Question: I'm trying to set a few files to writable, but I'm having an issue. I have tried using:
'''
$file = "path/to/my/file.dat"
$file = Get-Item $file
$file.IsReadOnly = $false
'''
As well as everything listed here:
<URL>
But it still isn't working, at least I don't think it is because when I check the file properties the 'Read-Only' box is still checked:
UPDDATE::
When I run:
'''
$file.isReadOnly
'''
it returns '$false', but the box below is explicitly checked? Are these two different things?

I'm wondering what I'm doing wrong, or how to make it so this file is editable.
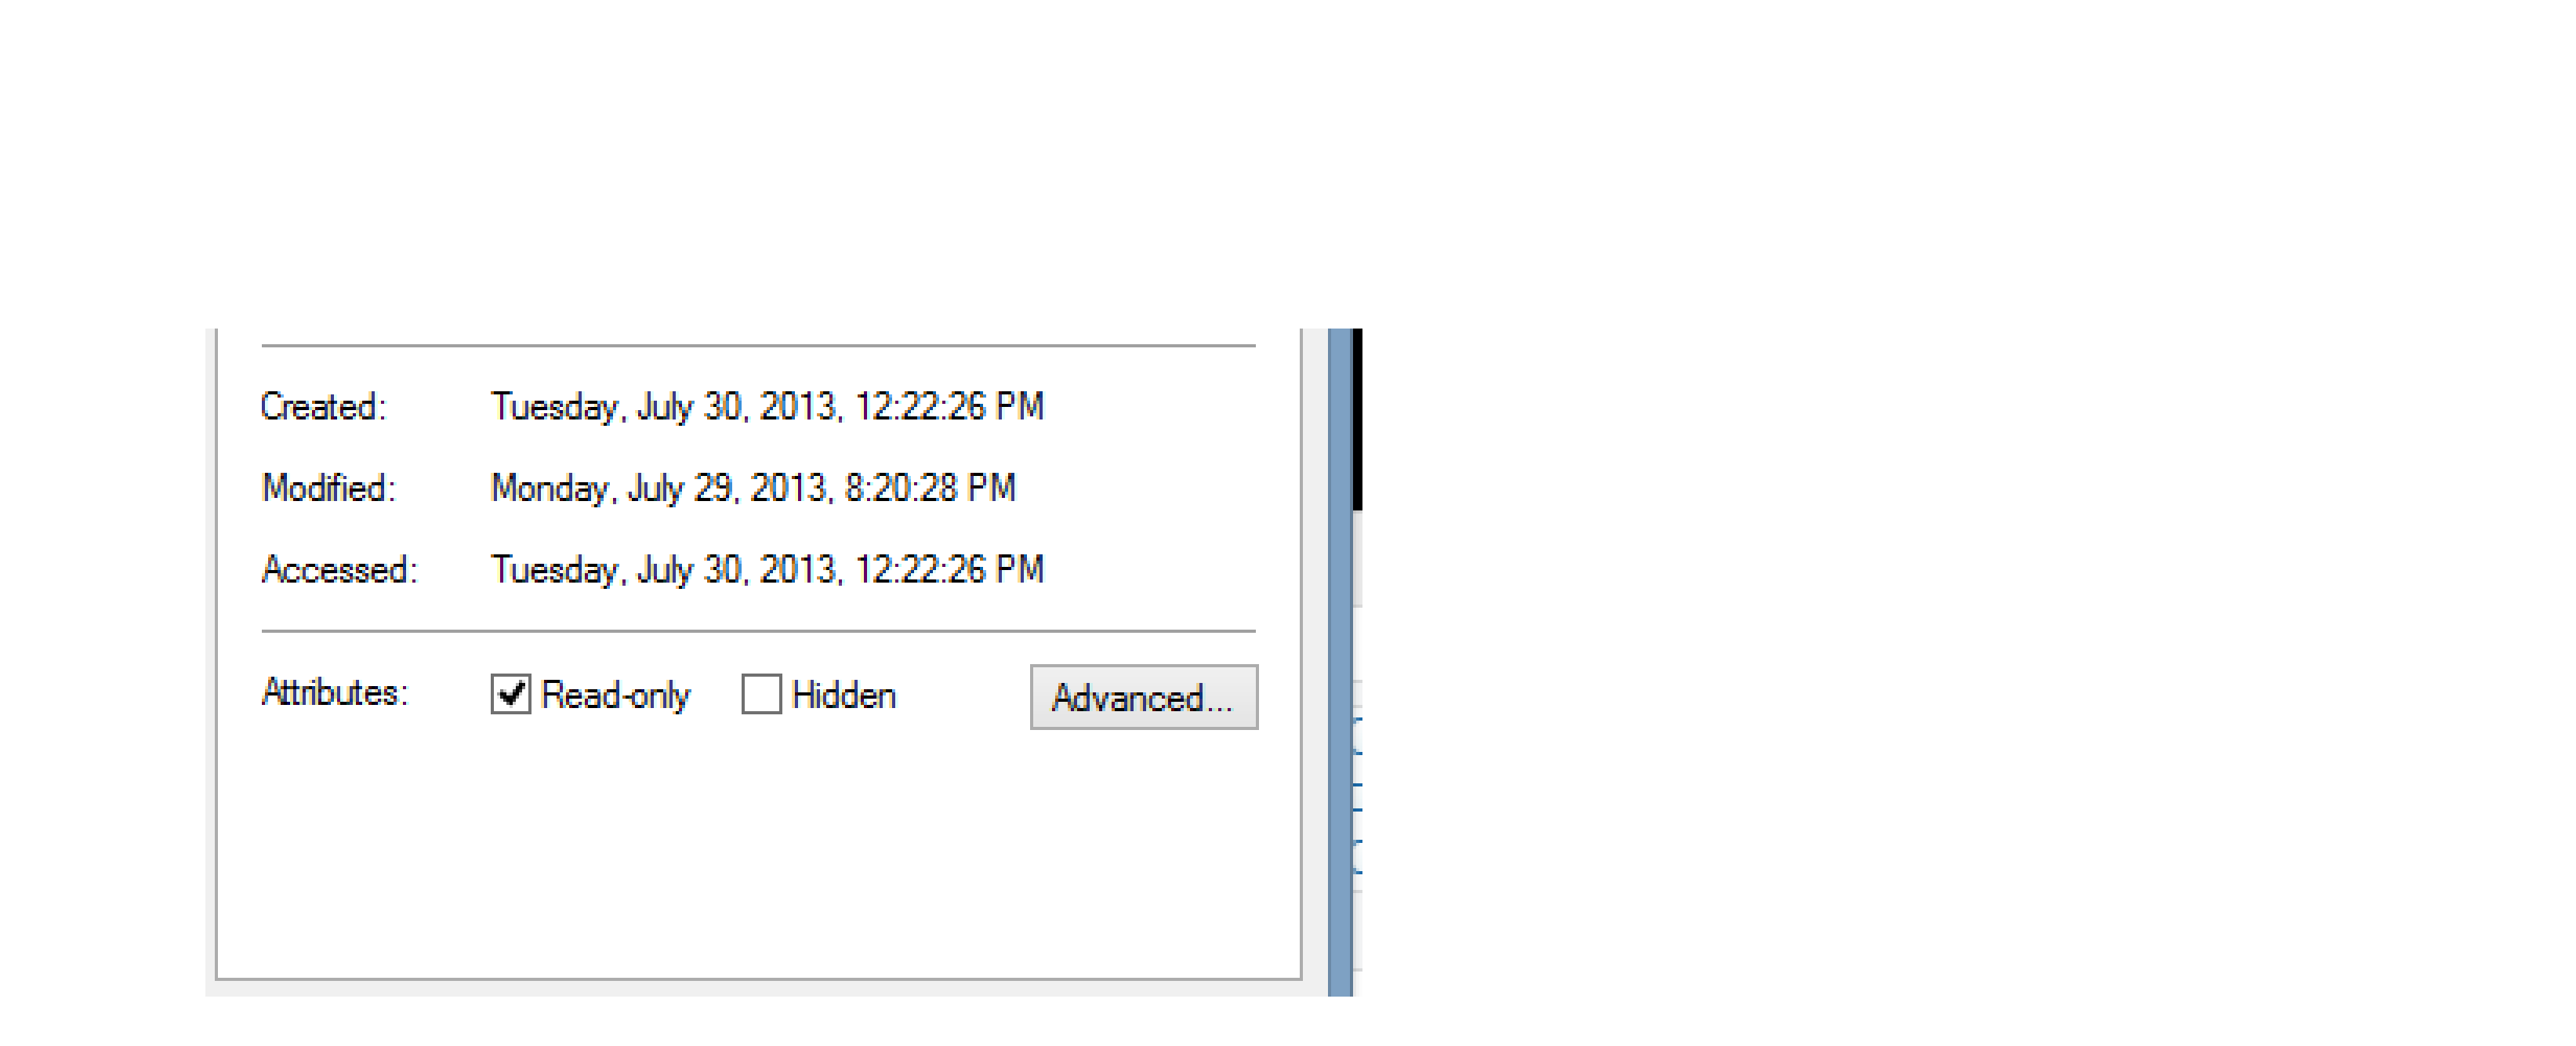
Answer: This works:
'''
Get-Item -Path "path/to/my/file.dat" |
Set-ItemProperty -Name IsReadOnly -Value $false
'''